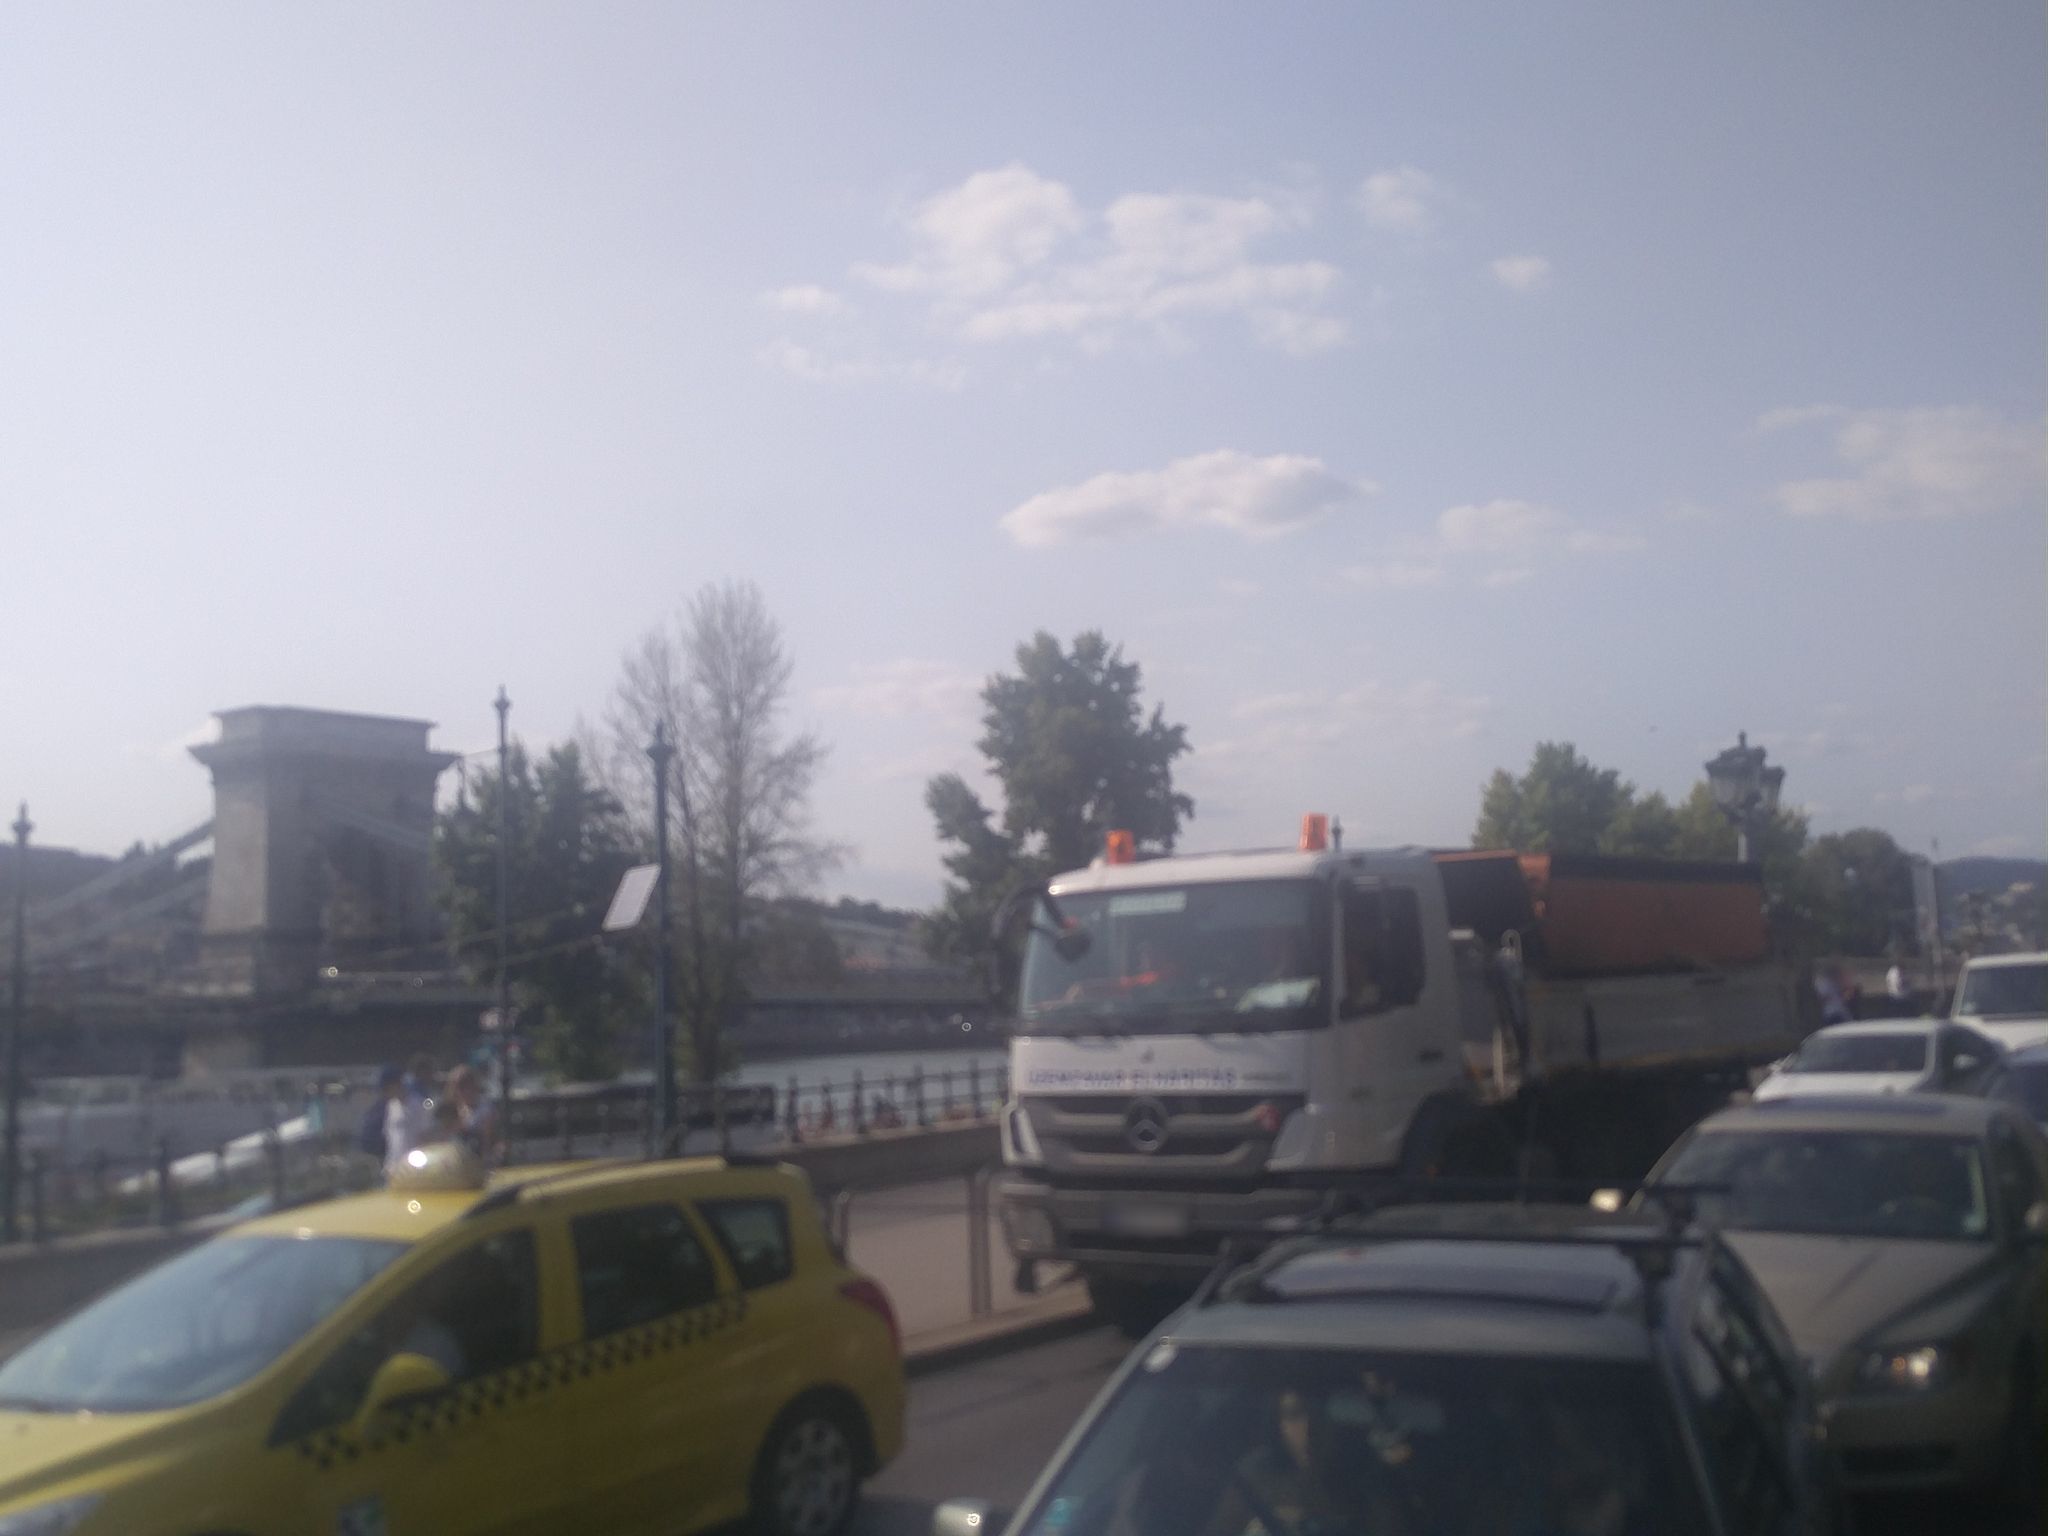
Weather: clear
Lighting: day
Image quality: good
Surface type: driving surface
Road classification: tertiary_link
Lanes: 1
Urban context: urban centre
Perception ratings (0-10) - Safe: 0.9, Lively: 6.64, Beautiful: 3.25, Boring: 1.33, Depressing: 2.47, Wealthy: 3.79